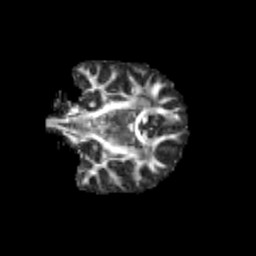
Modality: FA
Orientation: coronal
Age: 11
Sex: female
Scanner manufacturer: siemens
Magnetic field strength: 3 T
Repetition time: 3.8 s
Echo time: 0.07 s